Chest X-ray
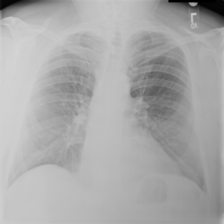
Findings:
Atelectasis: negative
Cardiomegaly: negative
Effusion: negative
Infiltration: negative
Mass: negative
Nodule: negative
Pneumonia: negative
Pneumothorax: negative
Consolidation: negative
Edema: negative
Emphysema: negative
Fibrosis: negative
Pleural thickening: negative
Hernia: negative